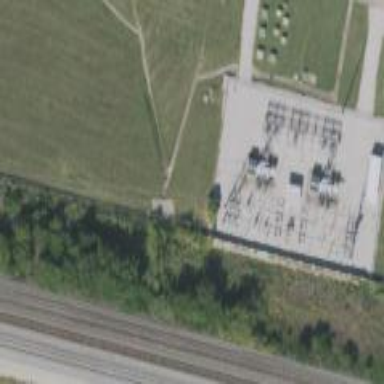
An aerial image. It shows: Power substation.